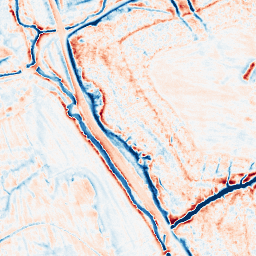
Category: edge_preserving
Decomposition family: anisotropic_diffusion
Decomposition parameters: iterations: 50
kappa: 30
gamma: 0.1
Upsampling method: bspline
Upsampling parameters: scale: 2
Upsampling scale: 2